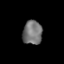
Tissue: lung
Cell type: T cells
Senescence score: 0.2417
Nuclear area (px): 456
Mean DAPI intensity: 116.138